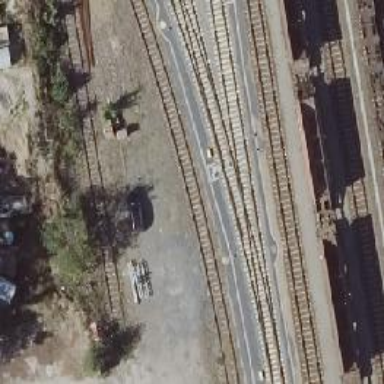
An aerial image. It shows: Railway switch.